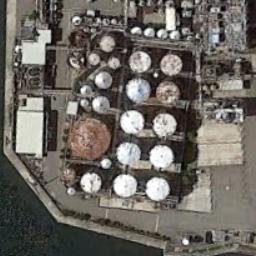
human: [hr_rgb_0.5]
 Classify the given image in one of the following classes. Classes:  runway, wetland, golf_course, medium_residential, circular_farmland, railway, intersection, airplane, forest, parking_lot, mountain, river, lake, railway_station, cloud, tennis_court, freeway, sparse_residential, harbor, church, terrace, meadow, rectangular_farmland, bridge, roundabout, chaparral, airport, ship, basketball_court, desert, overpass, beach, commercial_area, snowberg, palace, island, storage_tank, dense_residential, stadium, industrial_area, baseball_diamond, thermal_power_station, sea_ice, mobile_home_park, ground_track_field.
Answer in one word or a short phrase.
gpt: storage_tank